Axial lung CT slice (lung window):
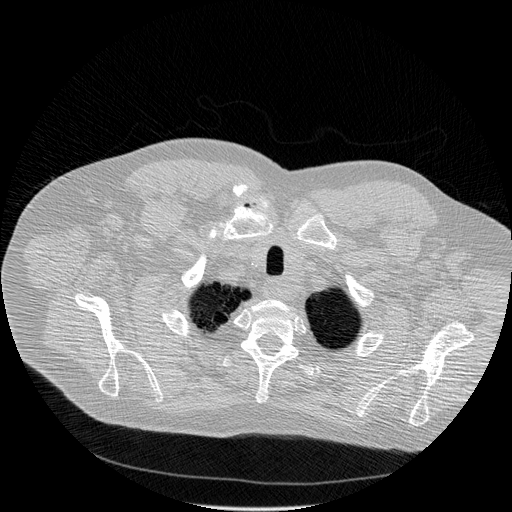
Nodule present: no